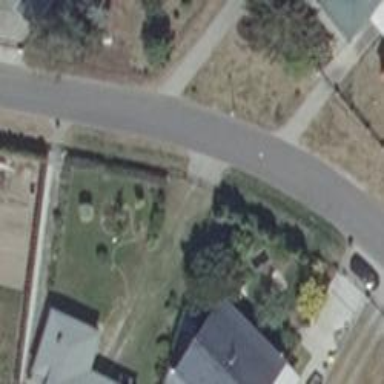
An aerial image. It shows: Smooth asphalt road in residential area.